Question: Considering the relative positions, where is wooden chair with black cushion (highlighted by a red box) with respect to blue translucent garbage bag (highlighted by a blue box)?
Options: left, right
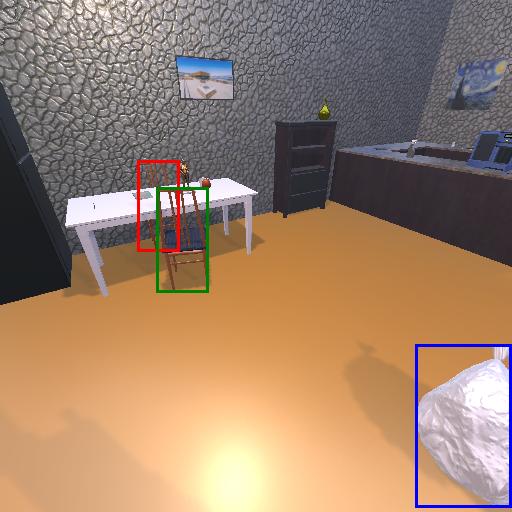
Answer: left